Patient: sex M, age 61
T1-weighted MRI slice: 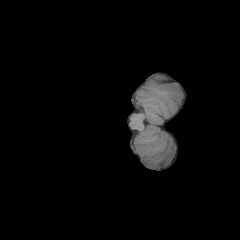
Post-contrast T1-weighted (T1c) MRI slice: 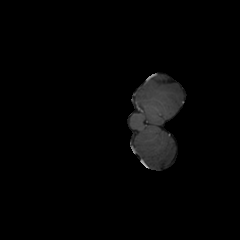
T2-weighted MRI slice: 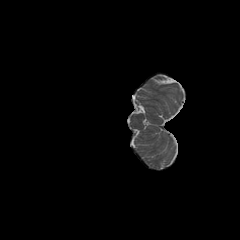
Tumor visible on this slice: no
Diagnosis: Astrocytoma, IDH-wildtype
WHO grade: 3